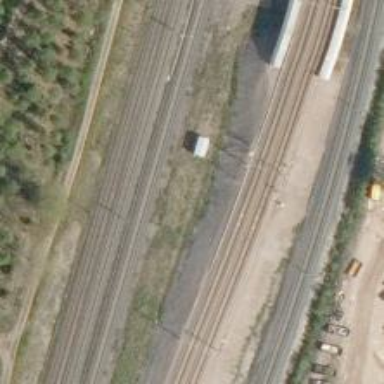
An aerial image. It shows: Railway signal.